Aerial crown-view tile of a tropical tree (Barro Colorado Island, Panama), acquired 20250915:
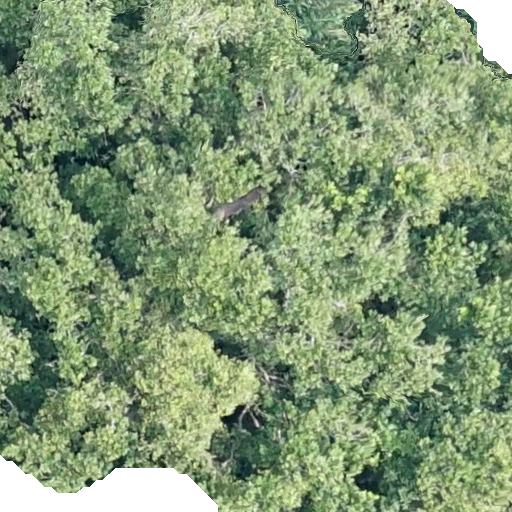
Species: Anacardium excelsum
GBIF accepted scientific name: Anacardium excelsum
Crown area: 591.276 m²